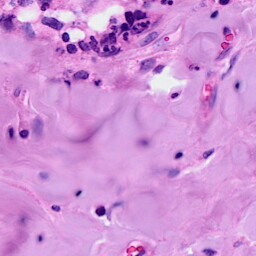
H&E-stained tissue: Breast